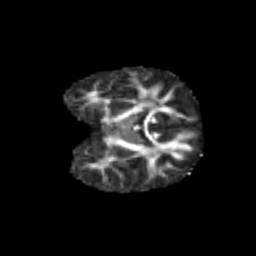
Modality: FA
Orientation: coronal
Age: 5
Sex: female
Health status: healthy